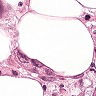
Metastatic tissue present: yes